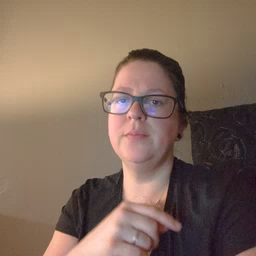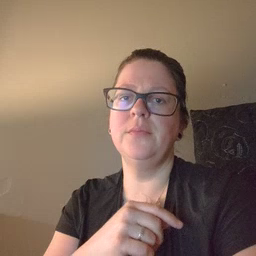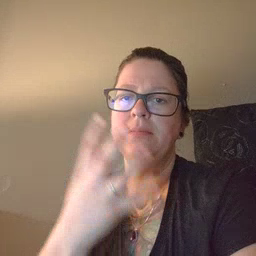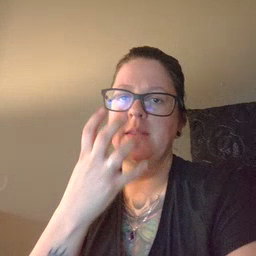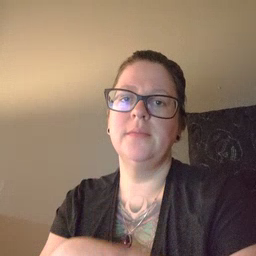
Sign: mad